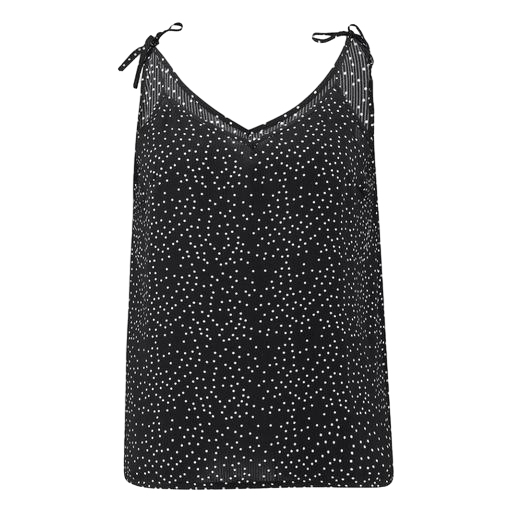
black printed cami, black petite printed top only macy, black sleeveless polka dot top, white background